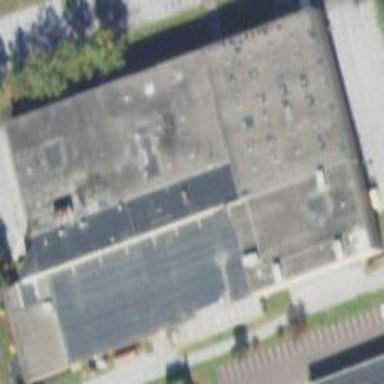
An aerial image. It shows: Warehouse building.